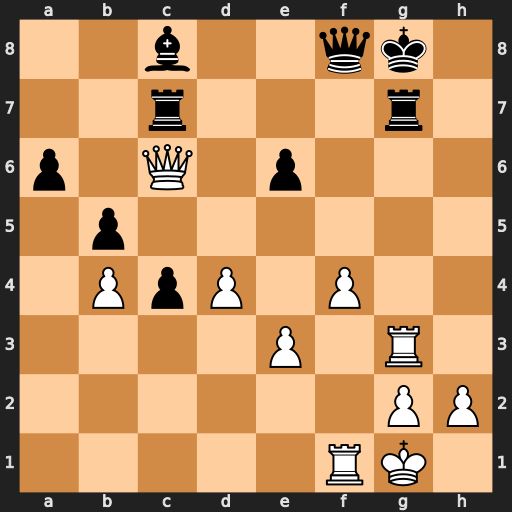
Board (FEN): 2b2qk1/2r3r1/p1Q1p3/1p6/1PpP1P2/4P1R1/6PP/5RK1
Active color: w
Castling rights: -
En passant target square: -
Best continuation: Qxc7 Rxg3 hxg3